Field crop: maize
Growth stage: 2
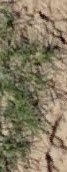
Species: salsola